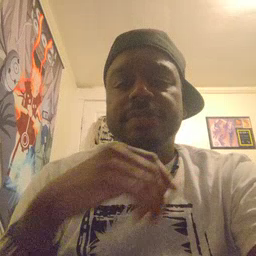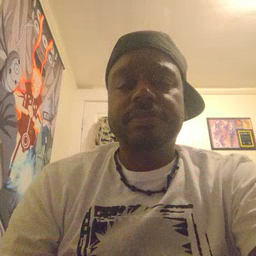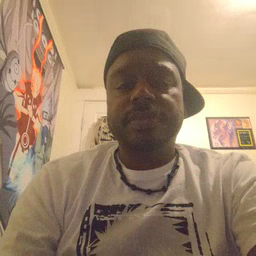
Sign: pig